Aerial crown-view tile of a tropical tree (Barro Colorado Island, Panama), acquired 20240813:
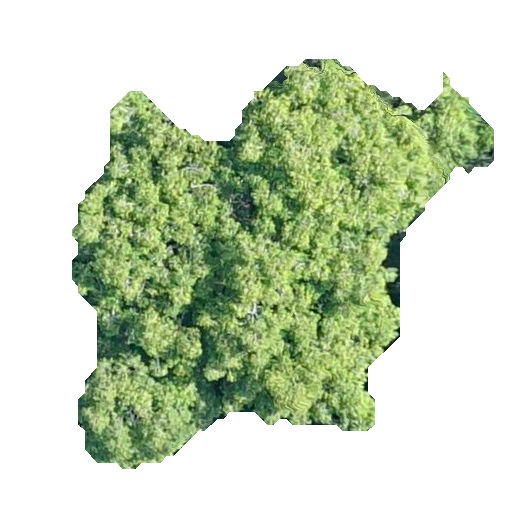
Species: Guatteria lucens
GBIF accepted scientific name: Guatteria lucens
Crown area: 165.386 m²